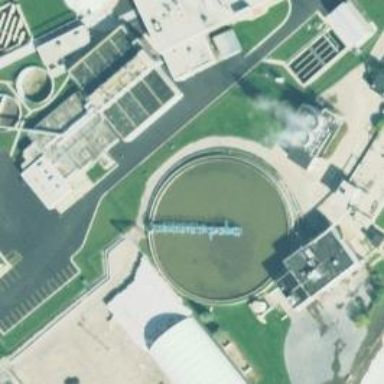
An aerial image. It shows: Image of wastewater.